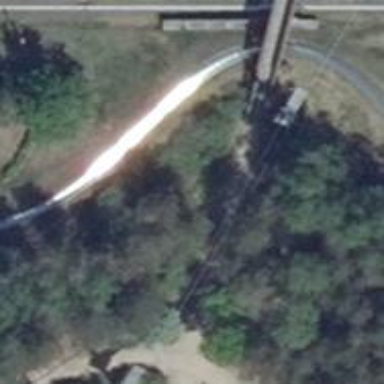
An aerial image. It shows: Footway bridge.